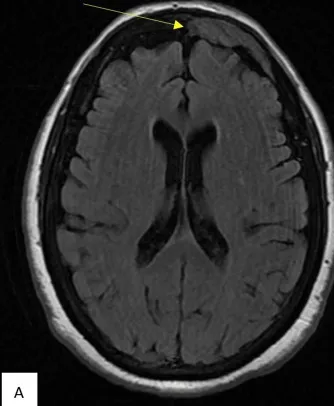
A 4.8 x 1.2 x 4.9 lesion involving left frontal skull bone and meninges of gadolinium enhancement on brain MRI (yellow arrow). (A) T2-weighted-Fluid-Attenuated Inversion Recovery (T2-FLAIR).
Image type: radiology (mri)